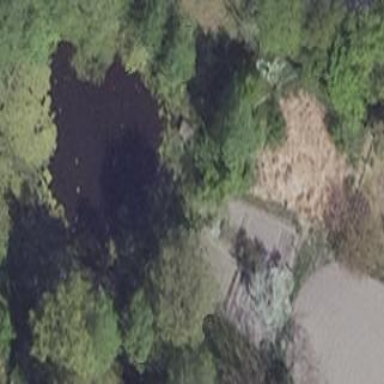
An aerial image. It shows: Peaceful pond surrounded by nature.